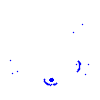
Particle: kaon